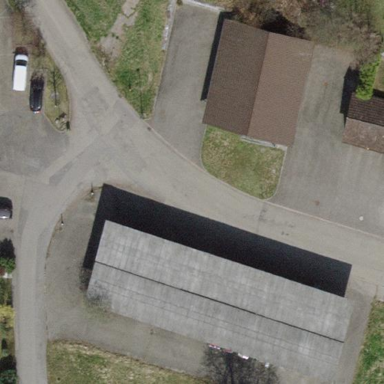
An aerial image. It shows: Shed building.